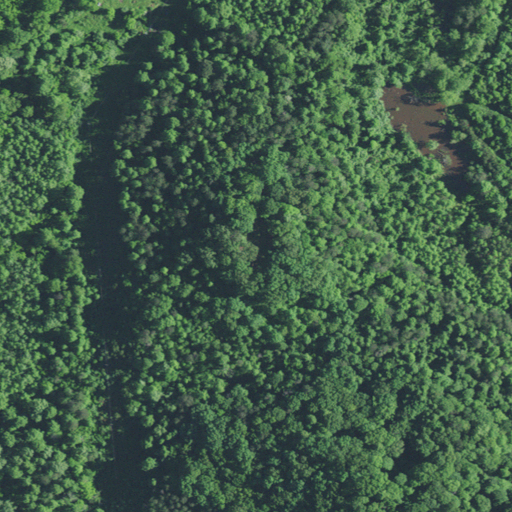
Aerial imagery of mountain in Kentucky named Rainbow Hill containing deciduous forest, mixed forest, and open development